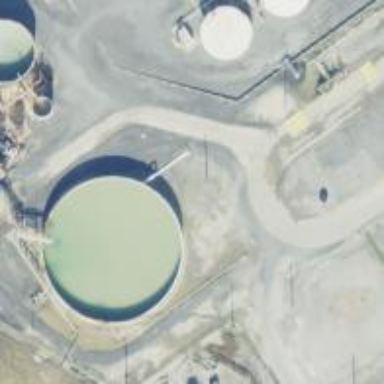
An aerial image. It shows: Storage tank created as man-made structure.